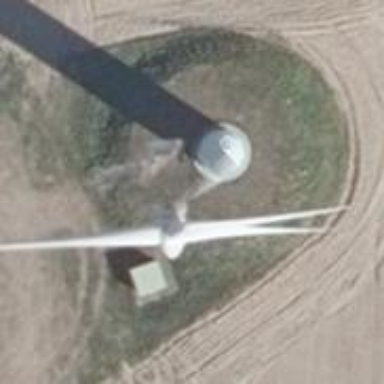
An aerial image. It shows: Wind generator is in the picture.